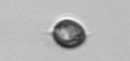
Label: Acanthoica_quattrospina